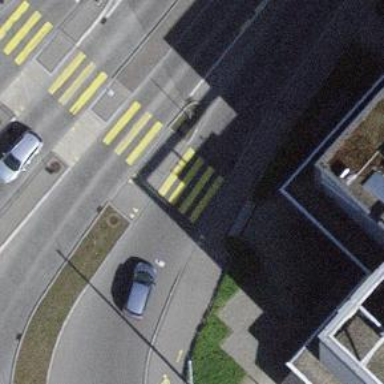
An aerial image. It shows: Uncontrolled zebra crossing on the road.